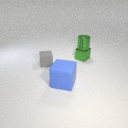
small green metal cube below small green metal cylinder